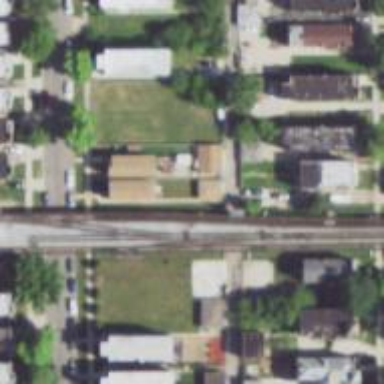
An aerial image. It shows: Railroad crossover.